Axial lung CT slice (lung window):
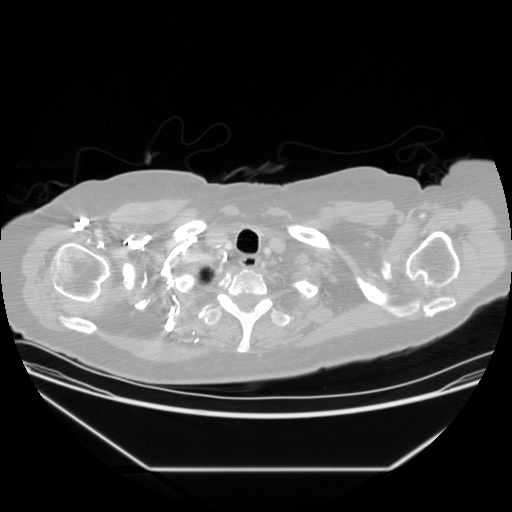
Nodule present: no